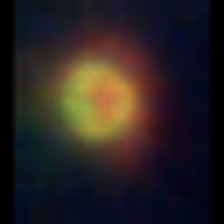
Taxon: NanoPlankton
Group: Other